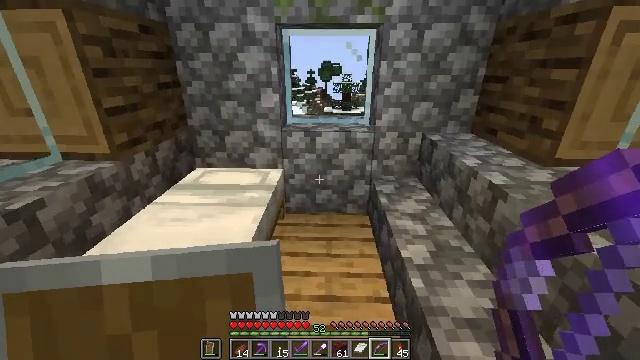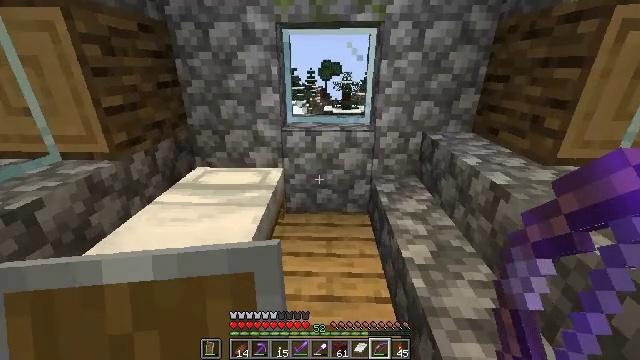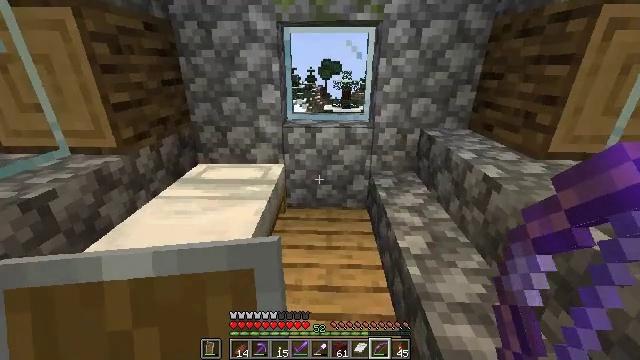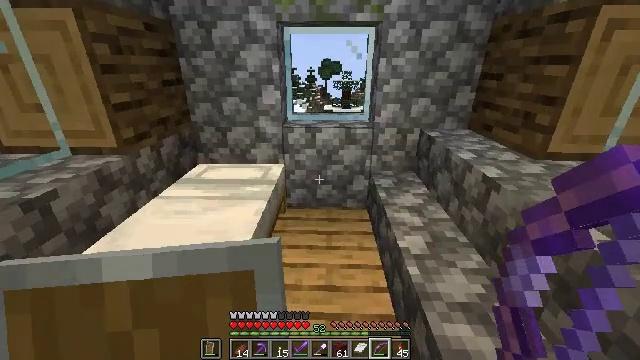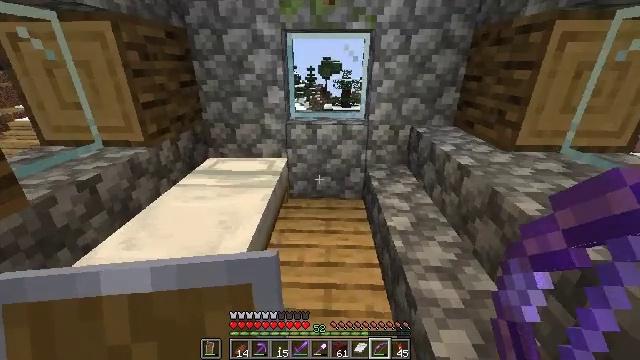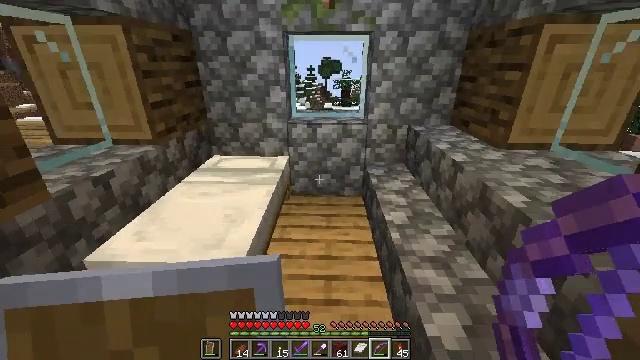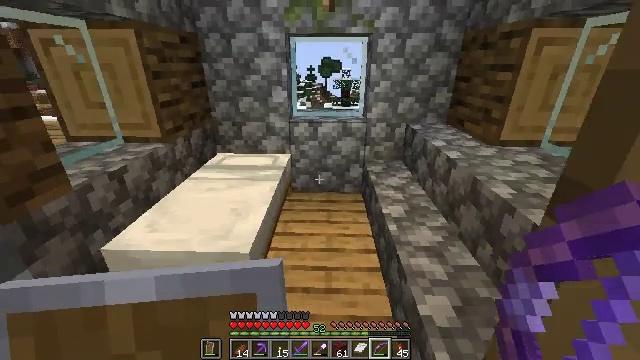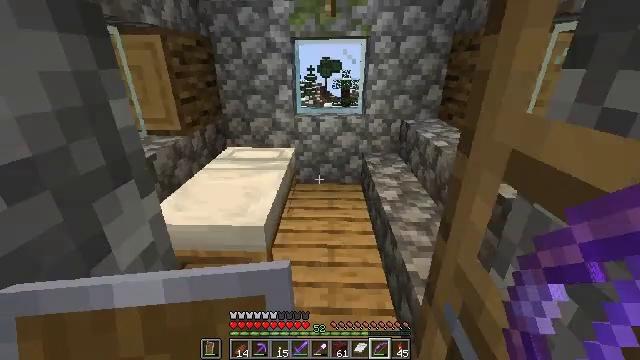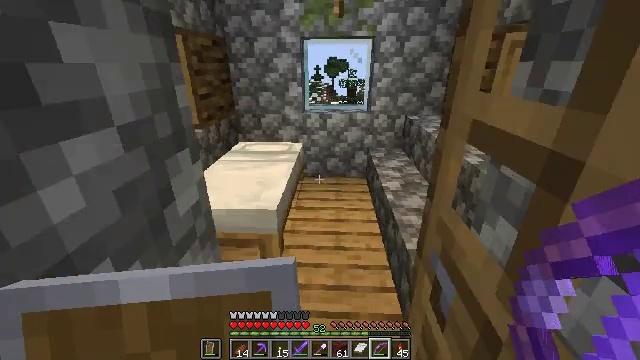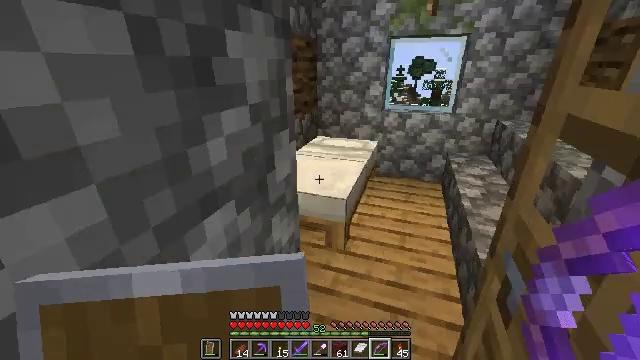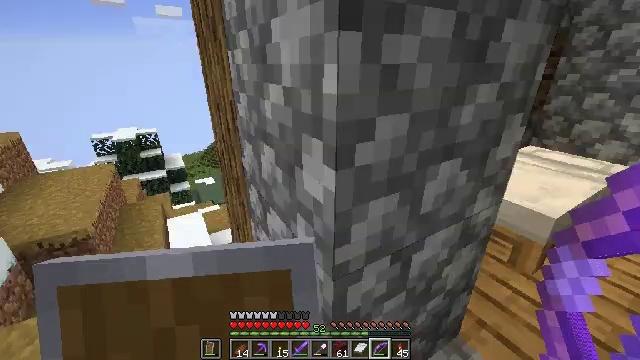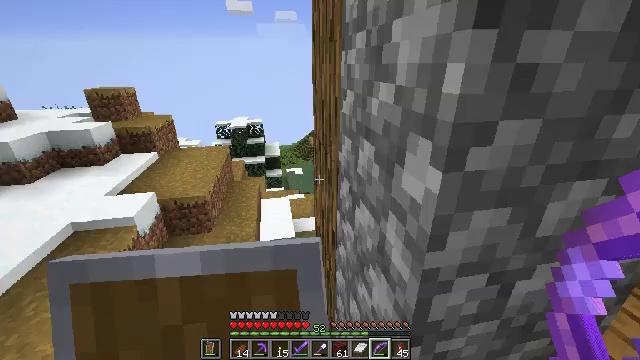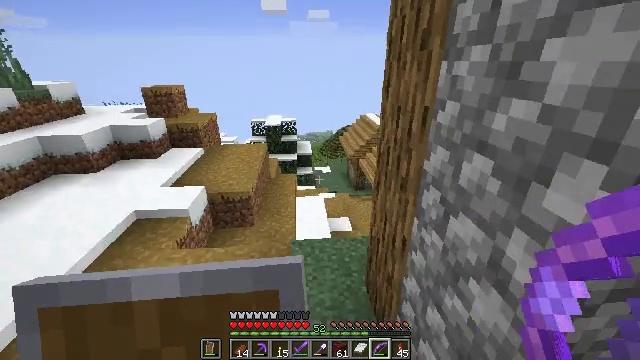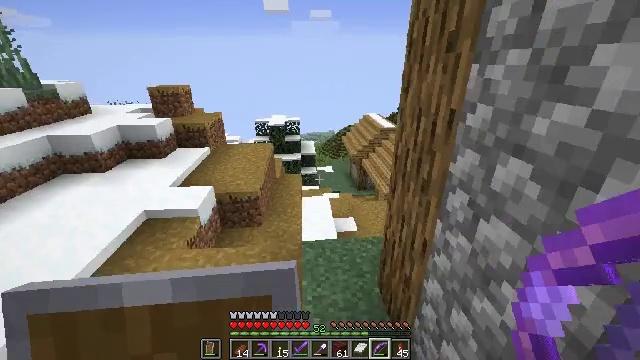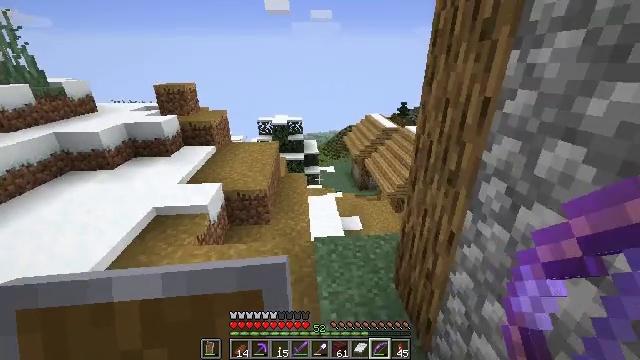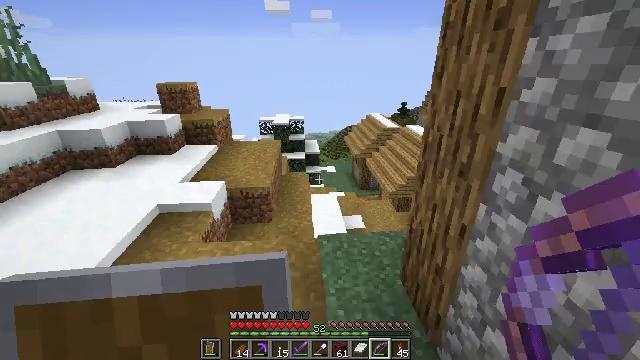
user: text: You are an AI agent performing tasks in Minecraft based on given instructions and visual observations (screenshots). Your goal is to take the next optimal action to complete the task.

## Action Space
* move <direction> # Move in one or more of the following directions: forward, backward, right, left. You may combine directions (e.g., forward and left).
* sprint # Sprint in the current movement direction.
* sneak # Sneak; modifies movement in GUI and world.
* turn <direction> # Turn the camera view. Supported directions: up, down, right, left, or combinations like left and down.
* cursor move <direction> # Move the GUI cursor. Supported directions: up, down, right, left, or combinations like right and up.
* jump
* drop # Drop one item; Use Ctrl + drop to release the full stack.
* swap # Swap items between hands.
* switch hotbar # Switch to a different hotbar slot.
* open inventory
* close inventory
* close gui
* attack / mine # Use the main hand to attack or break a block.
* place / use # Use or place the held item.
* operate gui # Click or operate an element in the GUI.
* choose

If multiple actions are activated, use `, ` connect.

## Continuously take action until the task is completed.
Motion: motion action
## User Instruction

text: Mine the bell from its post.
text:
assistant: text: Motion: no_op
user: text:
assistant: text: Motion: move back
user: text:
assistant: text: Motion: move back
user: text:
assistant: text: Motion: move back
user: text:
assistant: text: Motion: move back
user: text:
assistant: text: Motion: move back
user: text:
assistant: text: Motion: move back
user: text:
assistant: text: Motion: move back, turn left
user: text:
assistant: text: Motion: move back, turn left
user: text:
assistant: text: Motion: move back and move left, turn left
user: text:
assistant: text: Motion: move left, turn left
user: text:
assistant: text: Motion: move left, turn left
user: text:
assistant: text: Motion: move left
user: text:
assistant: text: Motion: move left
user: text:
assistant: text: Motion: move left
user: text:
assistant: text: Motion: move forward and move left
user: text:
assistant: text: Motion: move forward and move left
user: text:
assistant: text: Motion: move forward and move left
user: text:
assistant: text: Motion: move forward and move left
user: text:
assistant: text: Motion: move forward and move left
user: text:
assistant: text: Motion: move forward and move left, turn right
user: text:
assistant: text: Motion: move forward and move left, turn right
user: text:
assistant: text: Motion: move forward, turn right
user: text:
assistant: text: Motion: move forward, turn right
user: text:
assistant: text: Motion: move forward, turn right
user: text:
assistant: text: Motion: move forward, turn right and down
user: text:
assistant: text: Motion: move forward, turn right
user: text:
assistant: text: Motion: move forward, turn right
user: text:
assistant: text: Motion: move forward
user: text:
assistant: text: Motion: move forward